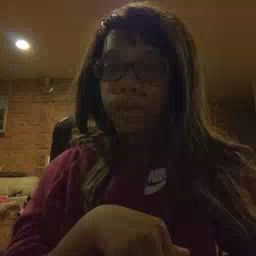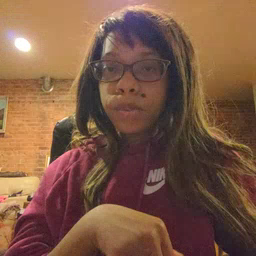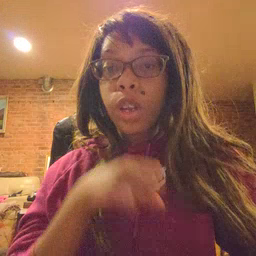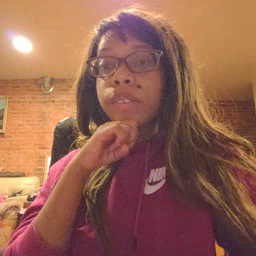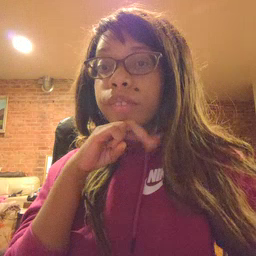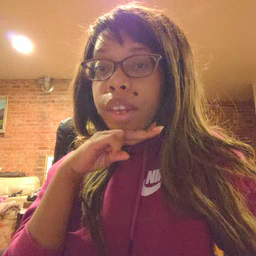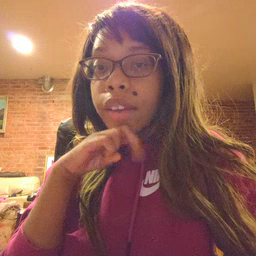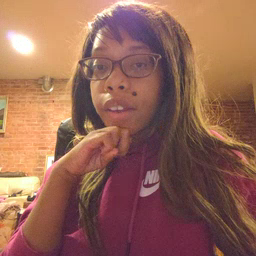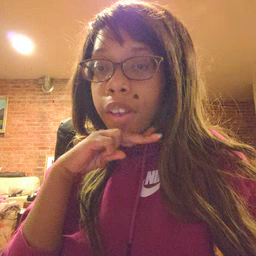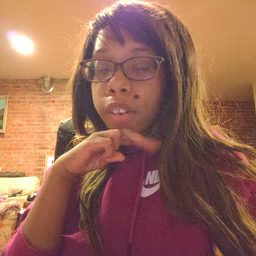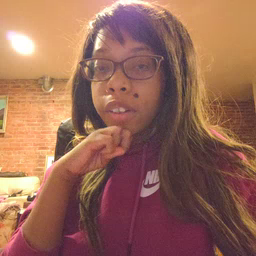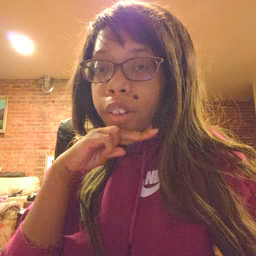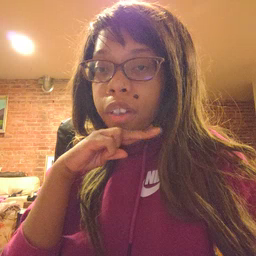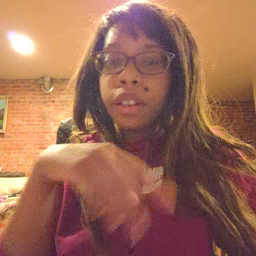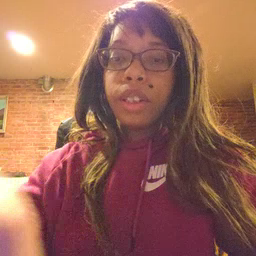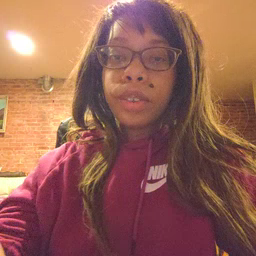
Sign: frog